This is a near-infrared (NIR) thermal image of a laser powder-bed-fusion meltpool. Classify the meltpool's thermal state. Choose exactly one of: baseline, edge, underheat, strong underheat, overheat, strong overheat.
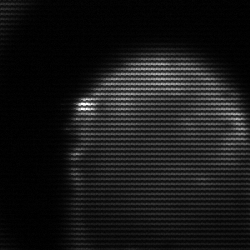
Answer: edge